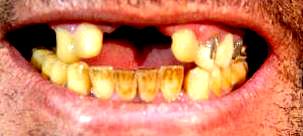
Condition: hypodontia